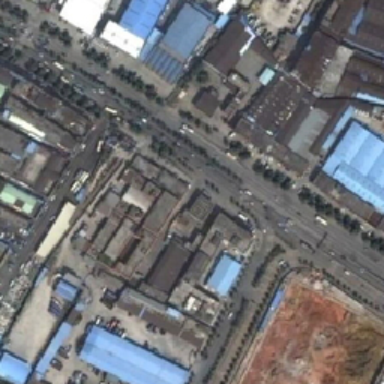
Many industrial areas in the factory .